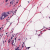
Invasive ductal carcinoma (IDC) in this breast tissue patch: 1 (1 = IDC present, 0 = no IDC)